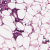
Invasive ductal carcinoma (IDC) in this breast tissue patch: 1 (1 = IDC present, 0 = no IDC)